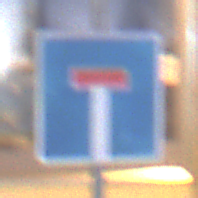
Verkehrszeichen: Sackgasse
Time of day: Night
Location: Outdoor (Urban)
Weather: Overcast
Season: Winter
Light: Artificial